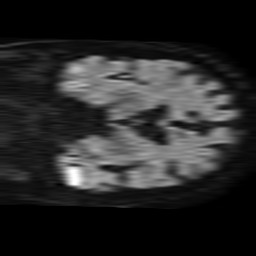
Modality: TRACE
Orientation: coronal
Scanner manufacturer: philips
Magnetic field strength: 1.5 T
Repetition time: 3.506 s
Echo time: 0.07078 s